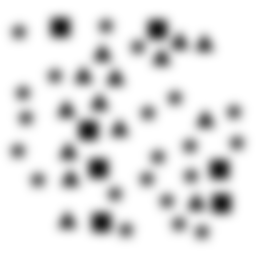
Squares: 7
Triangles: 14
Stars: 21
Total shapes: 42